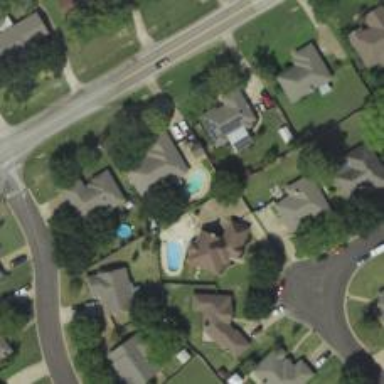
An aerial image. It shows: Swimming pool located in leisure land.